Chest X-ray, AP view. Patient: 42 years old, sex M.
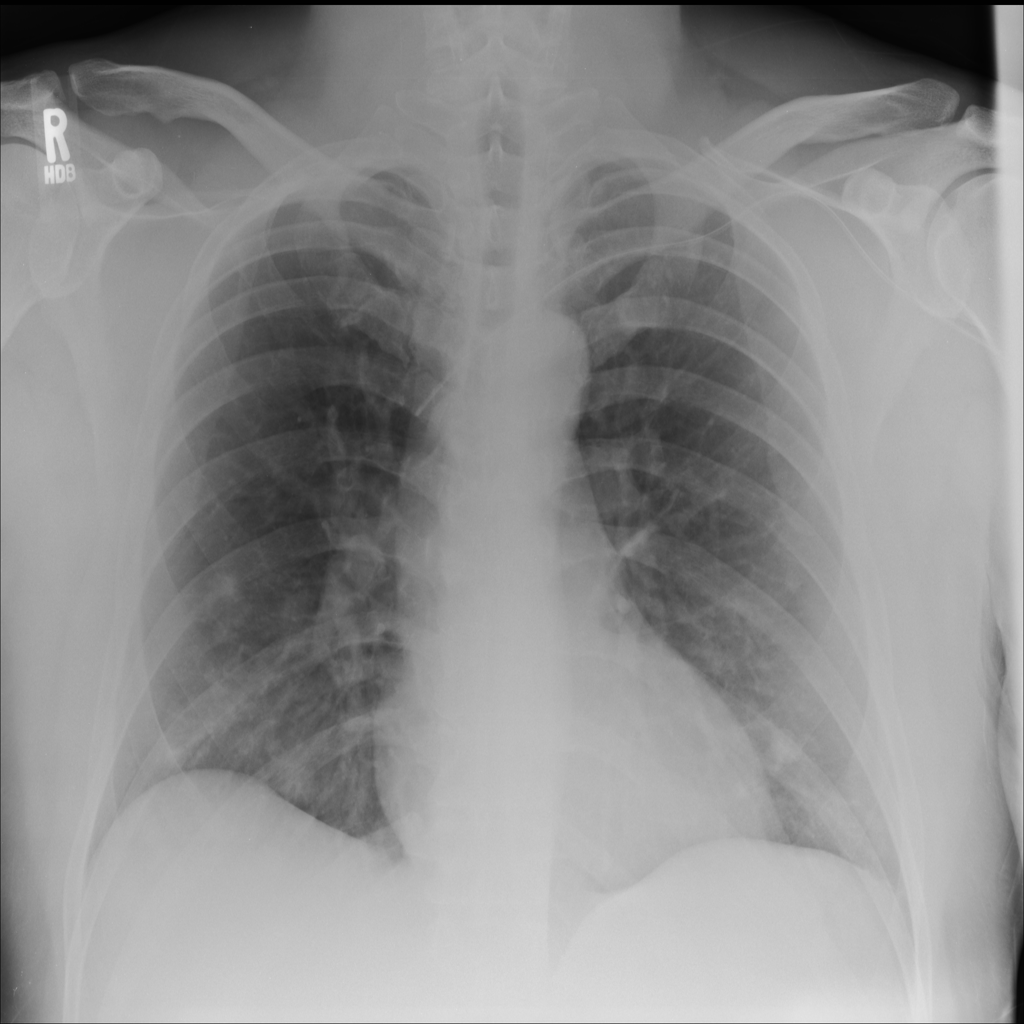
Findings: No Finding